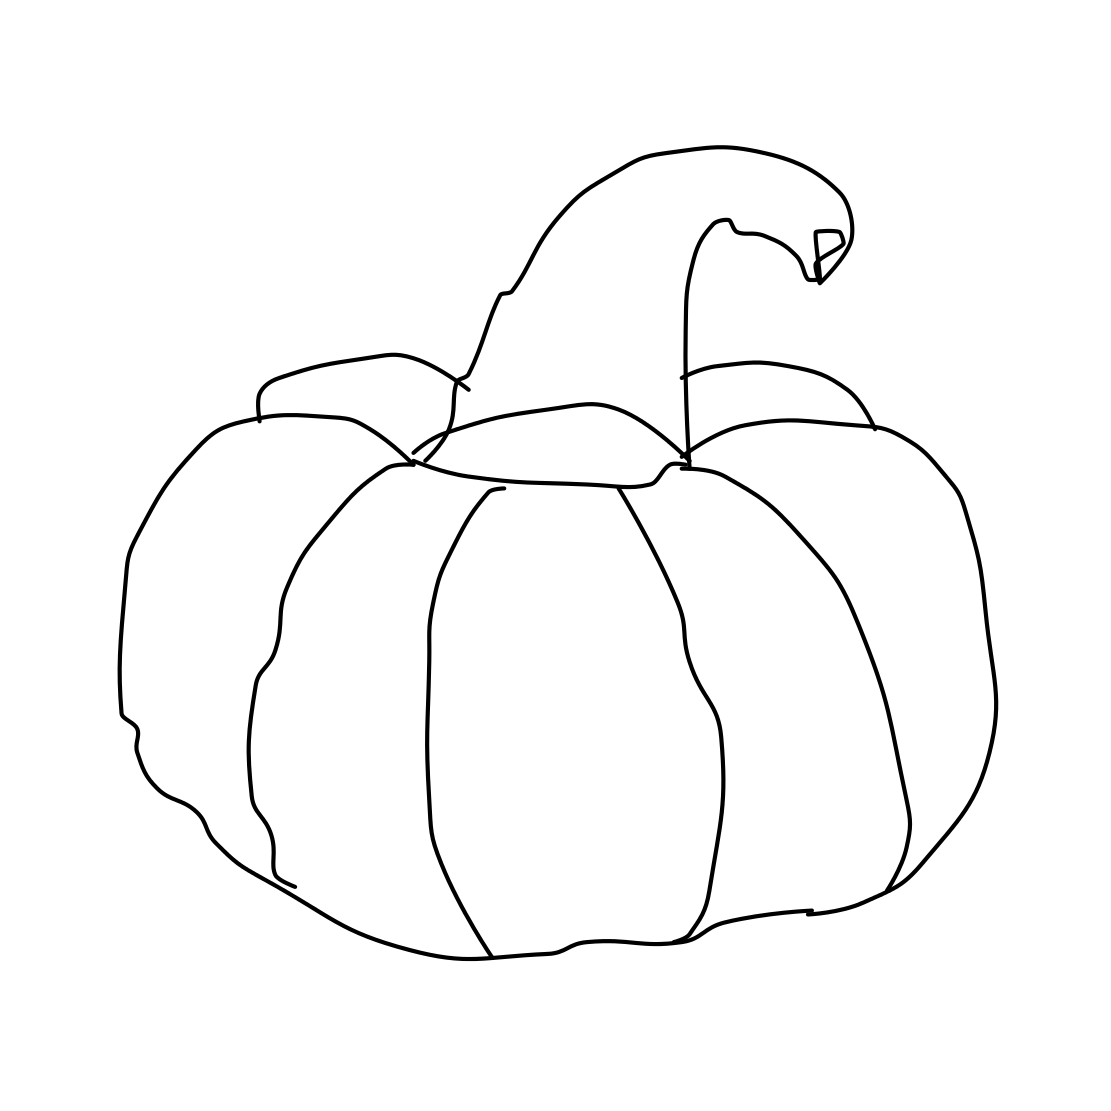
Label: pumpkin